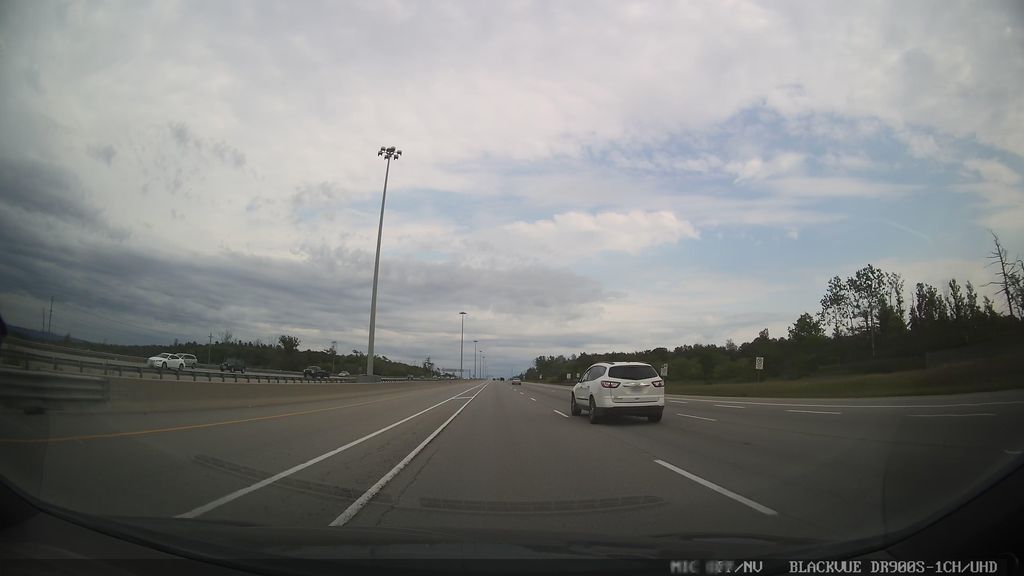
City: ottawa-gatineau